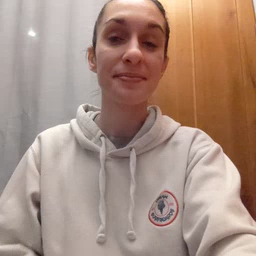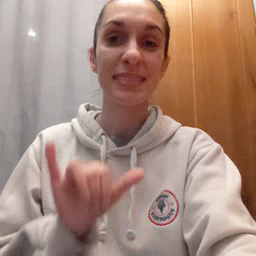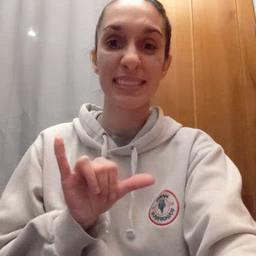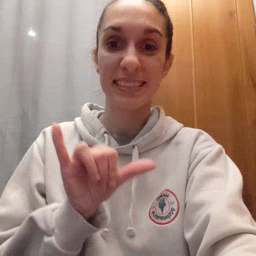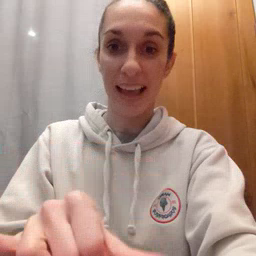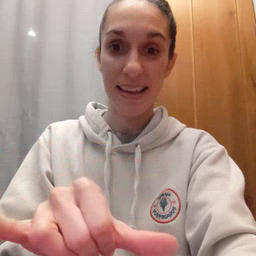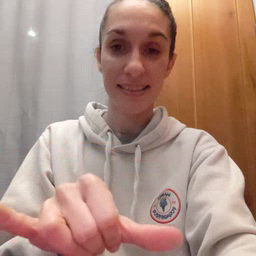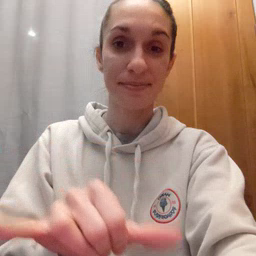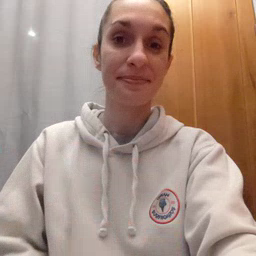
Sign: stay